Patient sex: M
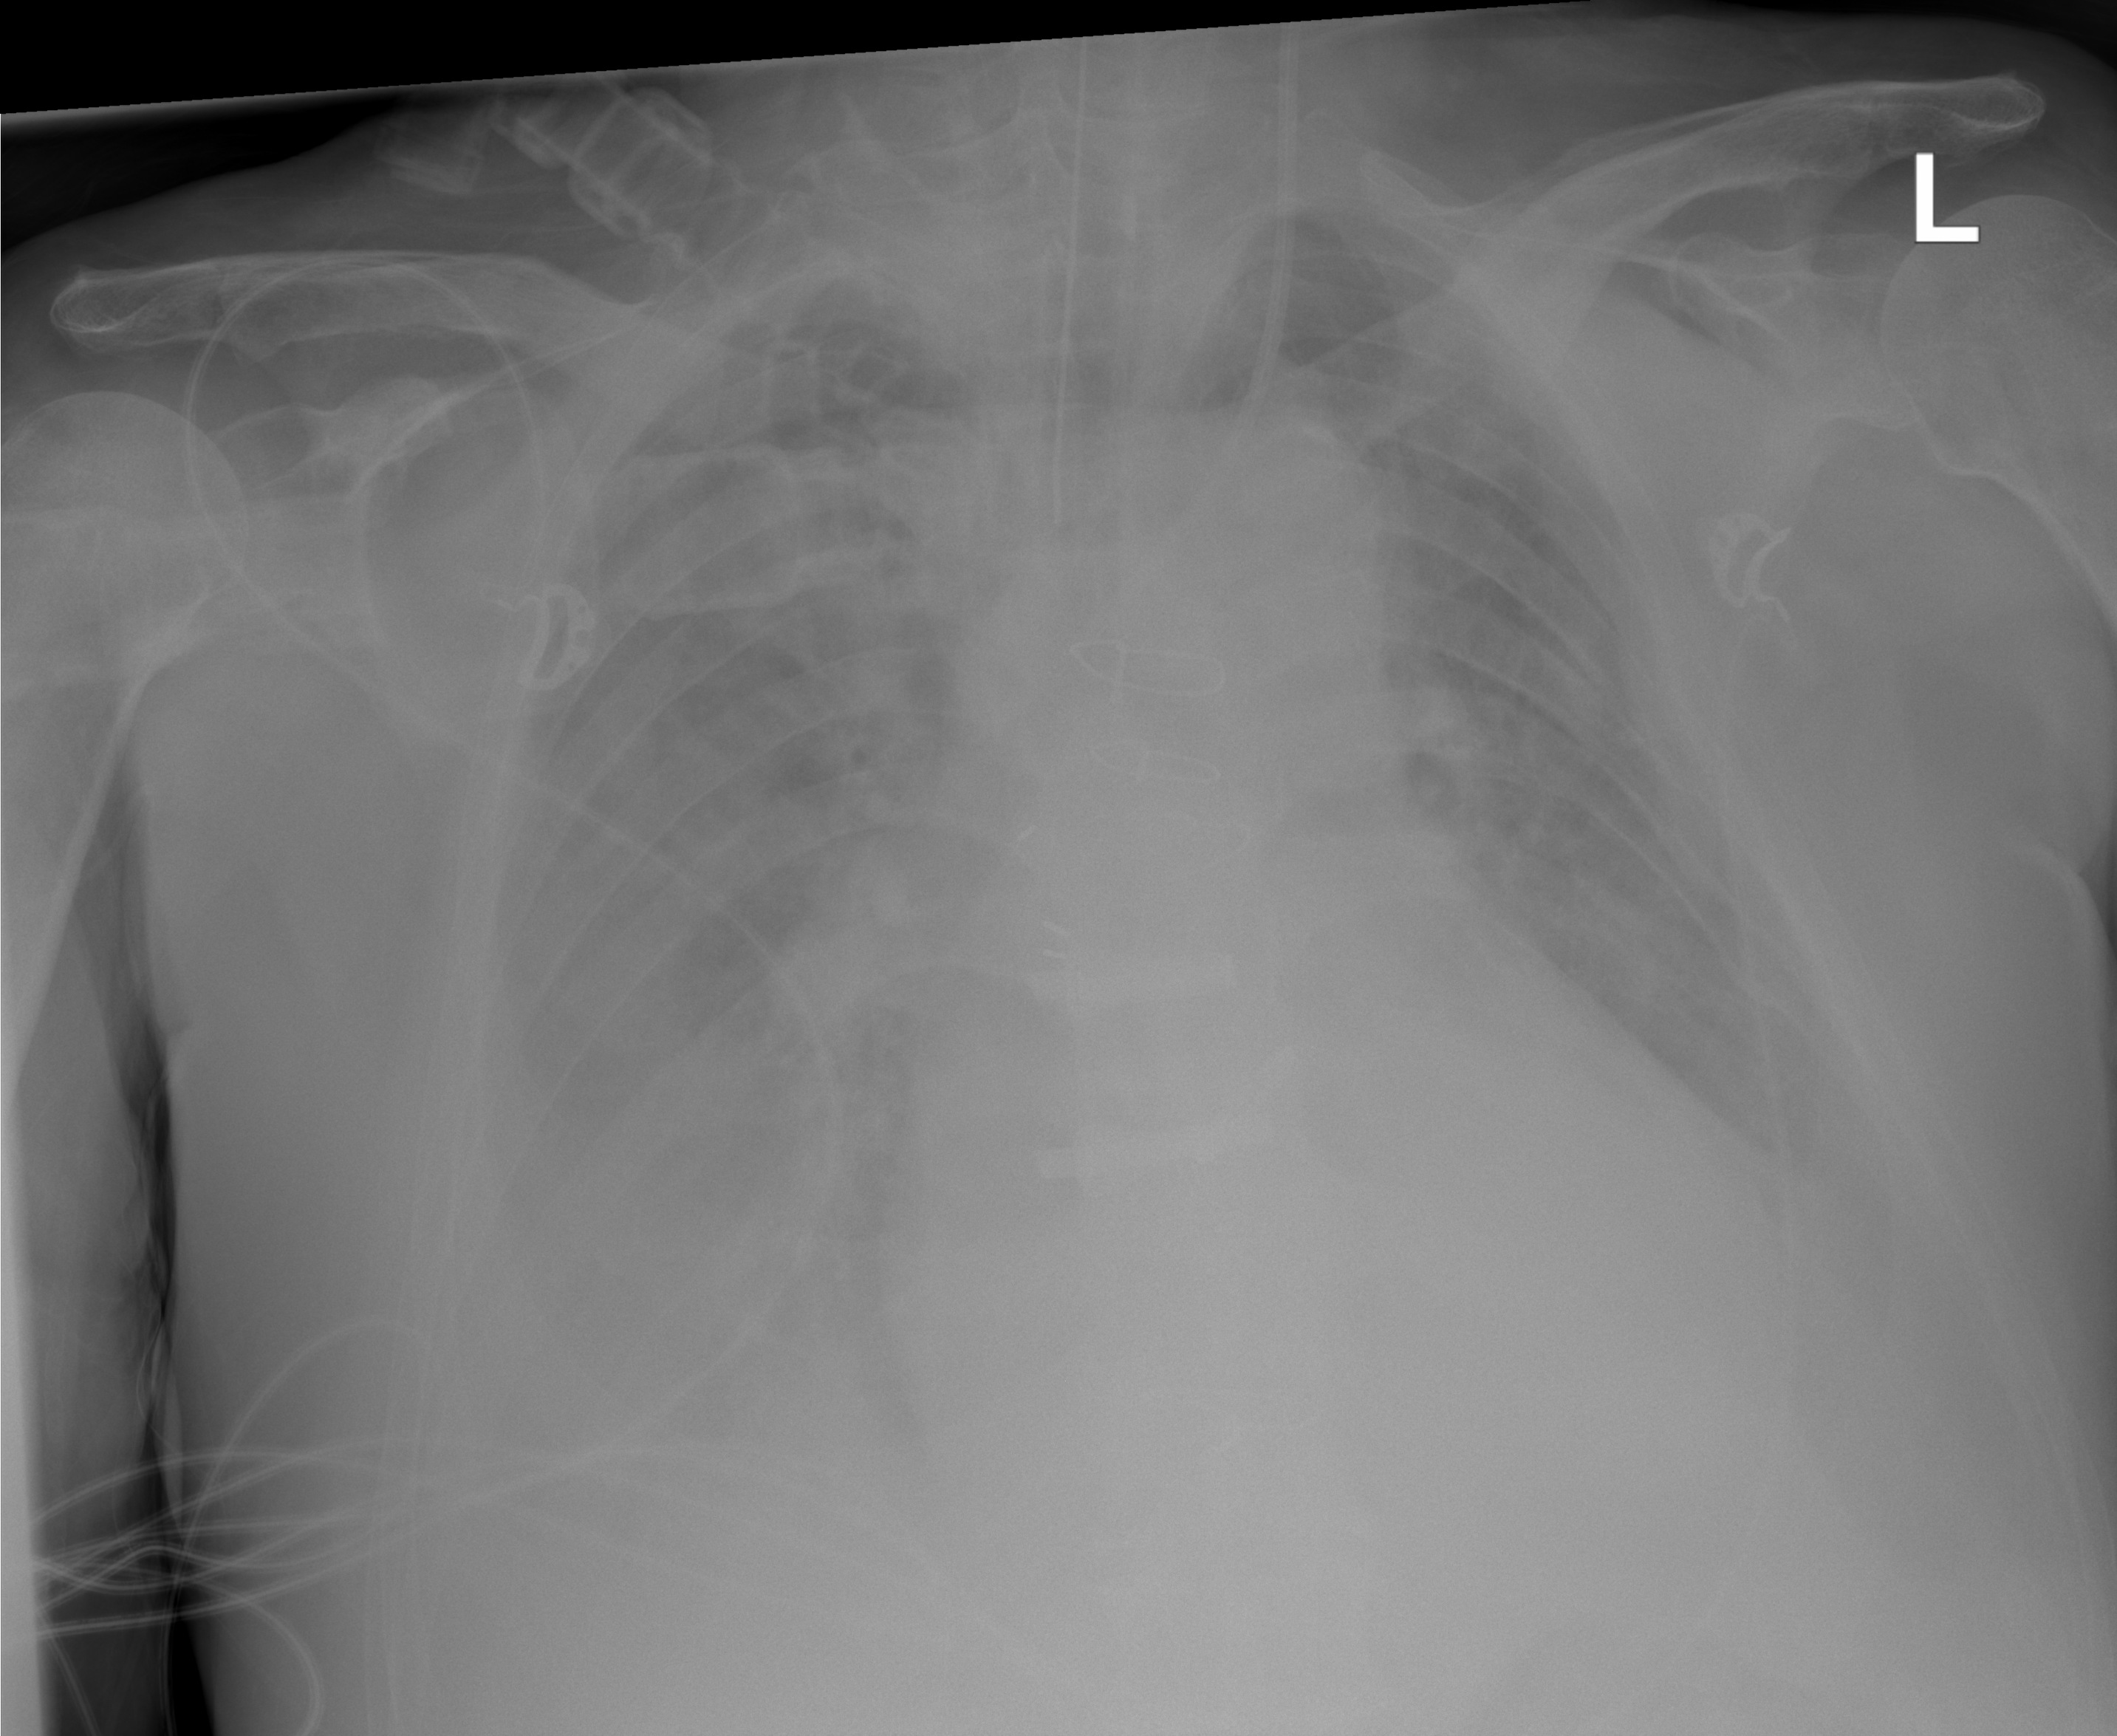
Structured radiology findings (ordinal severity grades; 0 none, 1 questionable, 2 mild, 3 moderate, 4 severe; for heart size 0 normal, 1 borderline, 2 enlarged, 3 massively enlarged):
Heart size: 0
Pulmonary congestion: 3
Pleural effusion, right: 3
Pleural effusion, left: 3
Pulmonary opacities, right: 1
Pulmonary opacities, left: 1
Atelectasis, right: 3
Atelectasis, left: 3